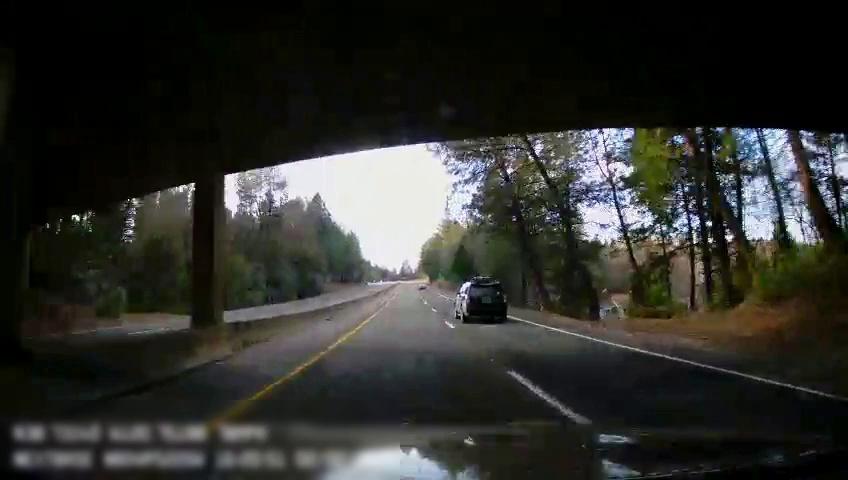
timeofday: Day
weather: Sunny
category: Drivable Space
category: Drivable Space
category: Vehicles | SUV
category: Lanes | Opposite Lane
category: Lanes | Opposite Lane
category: Lanes | Alternate Lane
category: Lanes | Current Lane
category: Lanes | Alternate Lane